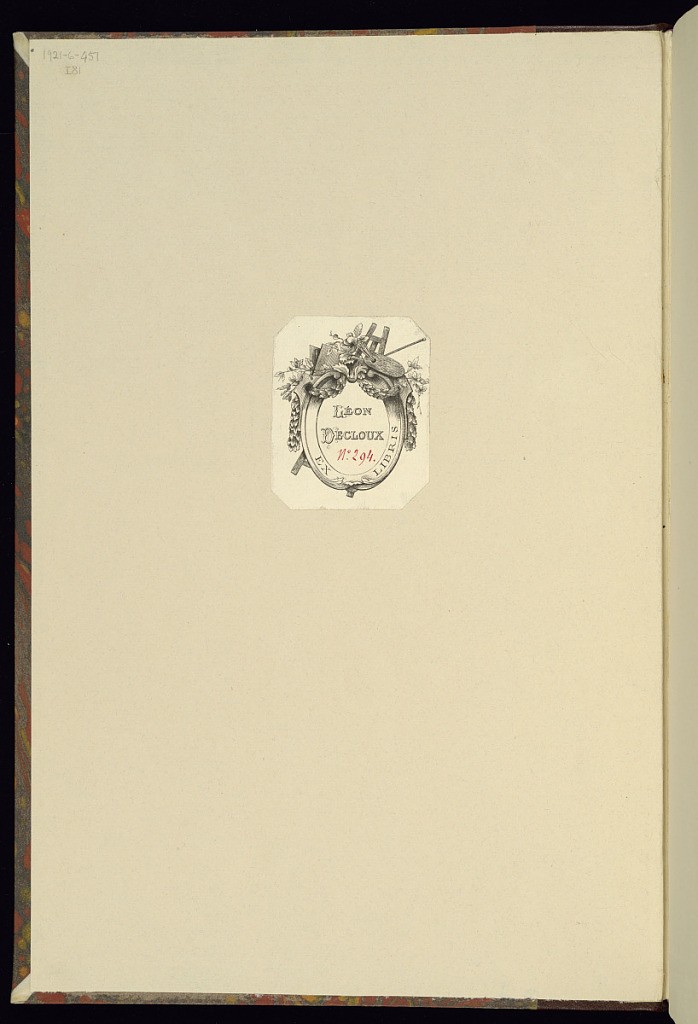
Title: Album of Prints: Elementary Album of Architecture by Jean-François de Neufforge, Vol. 8 and a Supplement
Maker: Jean-François de Neufforge, Flemish, 1714–1791
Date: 1757–1772
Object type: Album
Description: Album of prints containing the eighth volume of the "architecture élémentaire" by Jean-François de Neufforge (started in 1757; volume 8 was published in 1768), as well as a series of prints (6) of garden designs from the Supplement to the Architecture élémentaire published in 1772.